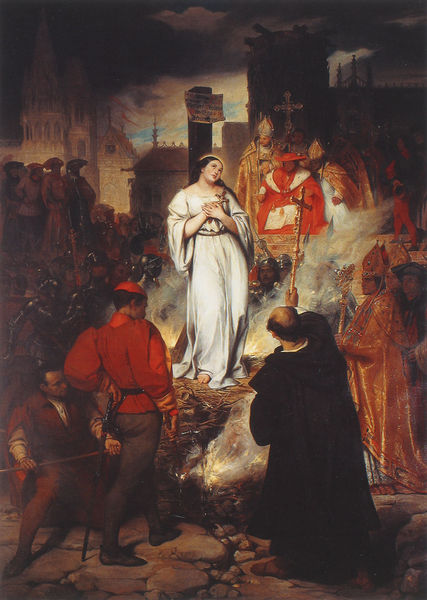
Titel: Der Tod der Jeanne d’Arc
Künstler: Eugene Deveria
Institution: Angers, Musée des Beaux-Arts
Schlagwörter: blau, dunkel, feuer, gemälde, himmel, mann, weiß, wolken, menschen, stadt, frau, holz, kleid, licht, nacht, schwarz, rot, malerei, barock, faru, häuser, kirche, rauch, gewand, kutte, turm, ort, platz, sturm, bischof, papst, tafel, podest, stadtansicht, burg, kreuz, türme, jungfrau, soldat, strafe, kardinal, fürst, rüstung, scheiter, kreuze, jesus, mittelalter, priester, mönch, schau, geistliche, mitra, mönche, meute, pater, hexe, unschuld, tonsur, kruez, urteil, martyrium, märtyrerin, hexenverbrennung, verbrennen, scheiterhaufen, jeanne, mönchen, autodafe, austreibung, d'arc, kastei, mäute, dunelheit, ddunkel